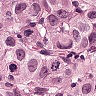
Metastatic tissue present: yes